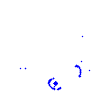
Particle: proton